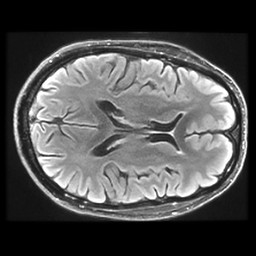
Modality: FLAIR
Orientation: axial
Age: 60
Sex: male
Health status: healthy
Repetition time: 12 s
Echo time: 0.09782 s